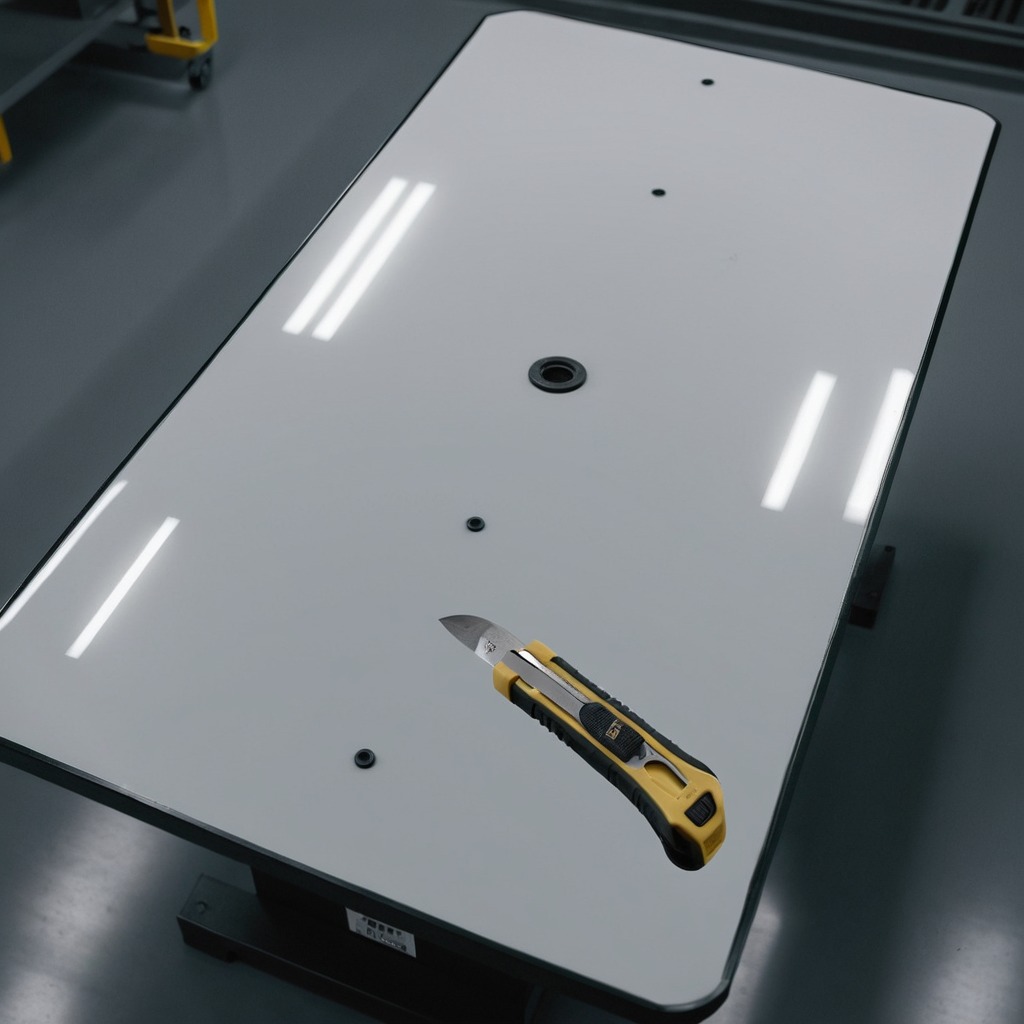
A utility knife is lying on the high-gloss table.